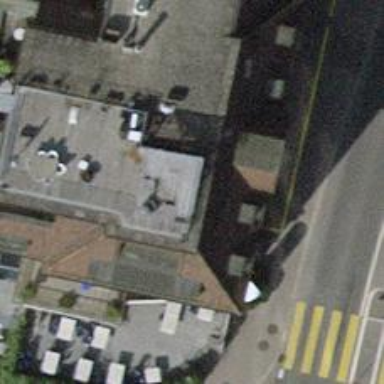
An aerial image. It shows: Restaurant.